Interaction volume radius: 10 \u00c5
Interaction volume height: 25 \u00c5
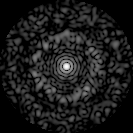
Disorder parameter: 0.8552